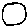
Label: circle